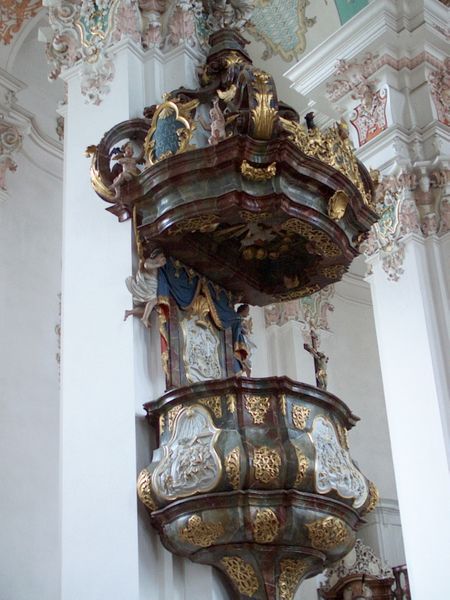
Titel: Steinhausen, Unserer lieben Frau, Pfarrkirche St. Peter und Paul
Künstler: Dominikus Zimmermann
Standort: Steinhausen, Unserer lieben Frau, Pfarrkirche St. Peter und Paul (EU - D - BW)
Schlagwörter: kanzel, geschnitzt